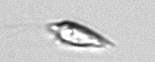
Label: Oxytoxum